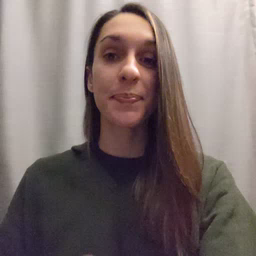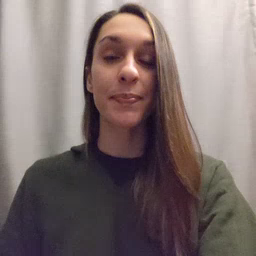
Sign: sad